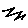
Label: zigzag